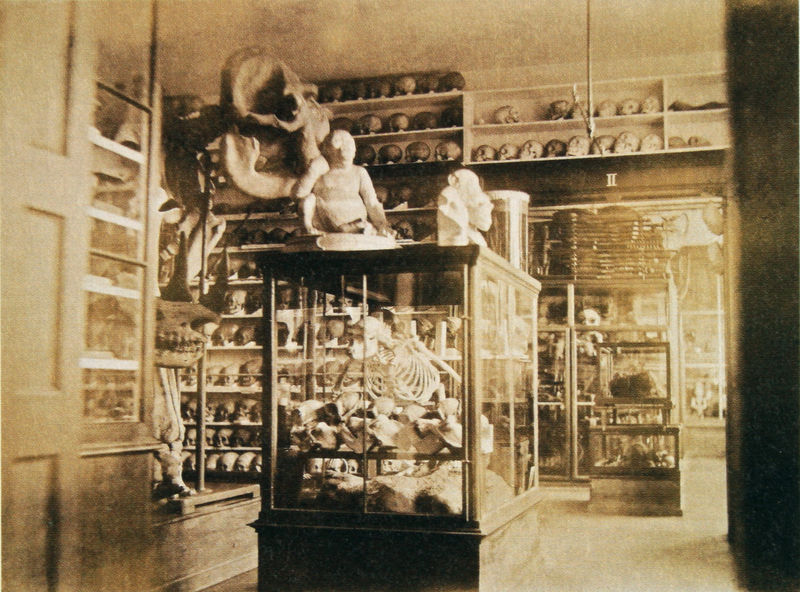
Titel: "Zoologische und anthropologische Abteilung" der wissenschaftlichen Sammlung von Gabriel von Max
Standort: Mannheim
Institution: Reiß-Engelhorn Museen
Schlagwörter: kopf, körper, schatten, weiß, glas, grau, köpfe, licht, raum, schwarz, zimmer, regal, wand, schädel, sockel, tot, innenraum, boden, decke, schrank, saal, reflexe, foto, fotografie, photographie, scheiben, rippen, schwarzweiß, vitrine, kasten, photo, skelett, stapel, regale, aufnahme, gebiß, elfenbein, elefant, gerippe, rippe, schränke, vitrinen, institut, stoßzähne, skelette, sammelsurium, totenköpfe, raumm, römisch ii, sklette